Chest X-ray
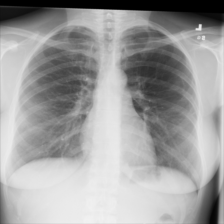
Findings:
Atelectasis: negative
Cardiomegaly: negative
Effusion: negative
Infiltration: negative
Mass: negative
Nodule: negative
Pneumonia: negative
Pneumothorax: negative
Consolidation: negative
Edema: negative
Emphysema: negative
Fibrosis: negative
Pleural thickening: negative
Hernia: negative